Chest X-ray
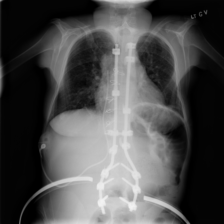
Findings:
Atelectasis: negative
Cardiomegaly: negative
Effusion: negative
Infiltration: negative
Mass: negative
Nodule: negative
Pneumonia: negative
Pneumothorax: negative
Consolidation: negative
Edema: negative
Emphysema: negative
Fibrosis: negative
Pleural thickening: negative
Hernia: negative